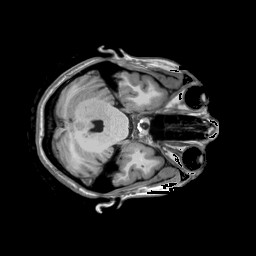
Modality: T1w
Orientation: coronal
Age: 33
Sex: female